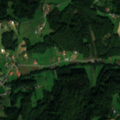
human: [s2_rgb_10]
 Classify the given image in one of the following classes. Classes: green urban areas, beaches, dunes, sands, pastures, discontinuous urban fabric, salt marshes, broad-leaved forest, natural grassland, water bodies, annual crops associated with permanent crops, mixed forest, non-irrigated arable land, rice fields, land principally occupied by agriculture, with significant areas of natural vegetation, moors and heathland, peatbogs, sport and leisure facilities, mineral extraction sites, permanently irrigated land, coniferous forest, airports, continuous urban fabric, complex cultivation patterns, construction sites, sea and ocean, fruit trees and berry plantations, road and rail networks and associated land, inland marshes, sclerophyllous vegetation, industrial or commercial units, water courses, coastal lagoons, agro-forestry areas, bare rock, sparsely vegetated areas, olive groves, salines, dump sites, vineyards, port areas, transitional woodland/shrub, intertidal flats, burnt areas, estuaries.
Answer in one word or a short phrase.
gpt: pastures, complex cultivation patterns, broad-leaved forest